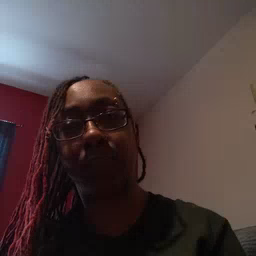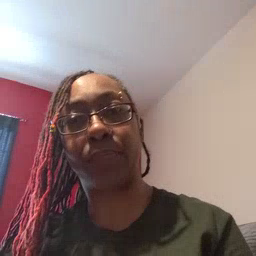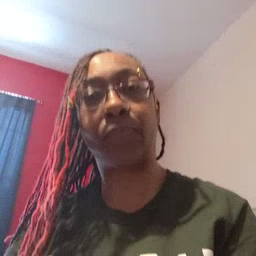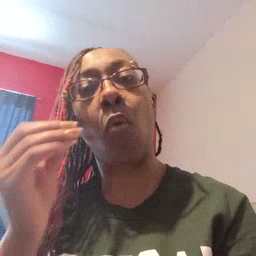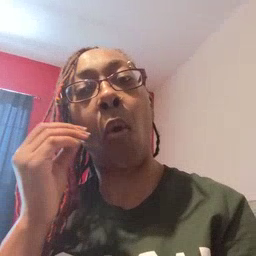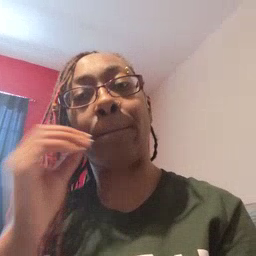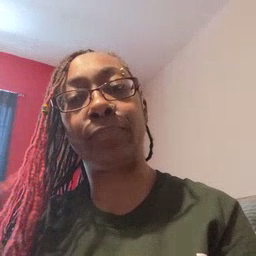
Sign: home